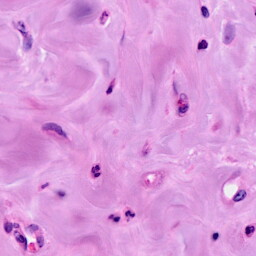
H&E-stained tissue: Breast